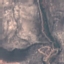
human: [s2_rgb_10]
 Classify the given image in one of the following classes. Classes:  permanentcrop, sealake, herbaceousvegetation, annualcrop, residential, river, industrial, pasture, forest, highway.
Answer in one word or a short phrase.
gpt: HerbaceousVegetation